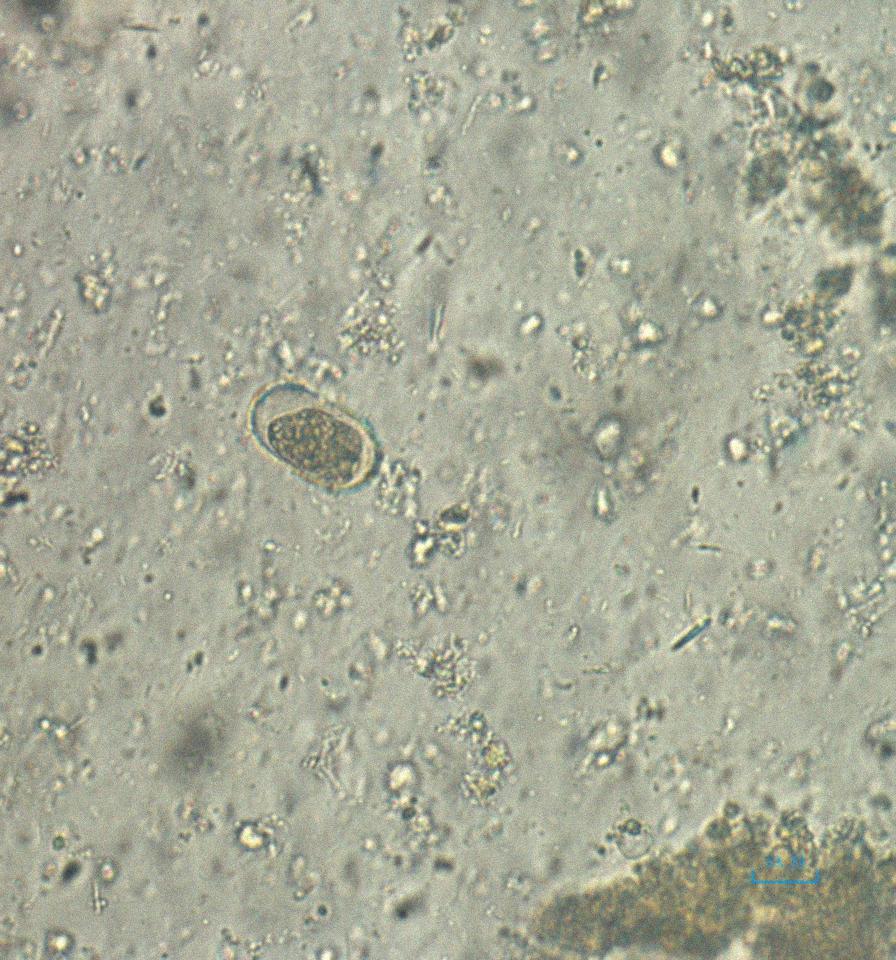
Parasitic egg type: Capillaria philippinensis